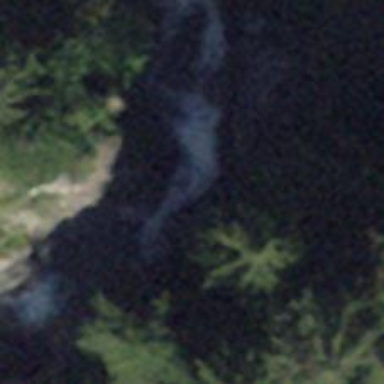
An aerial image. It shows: Beautiful waterfall in nature.